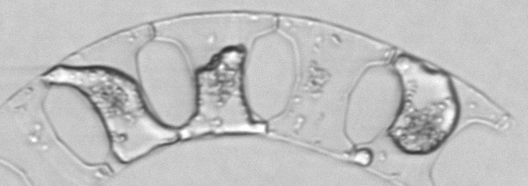
Label: Eucampia